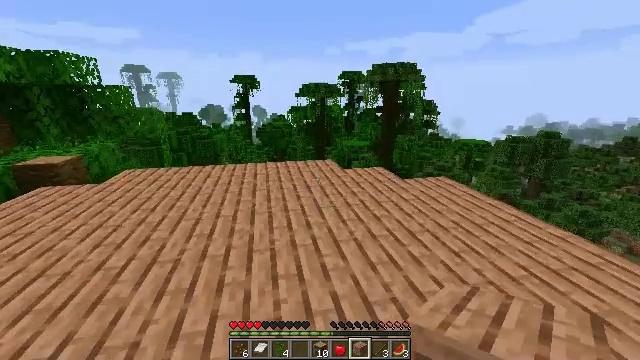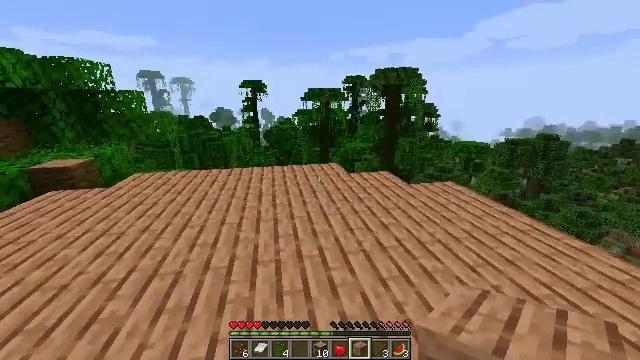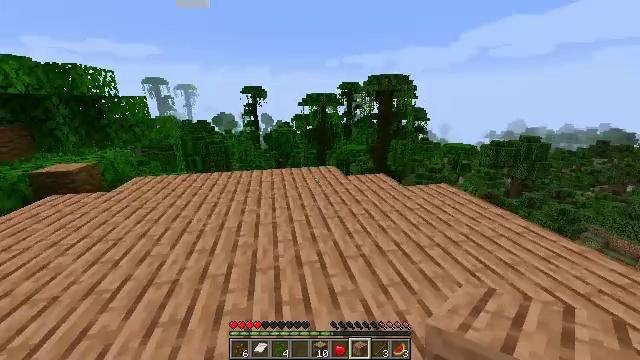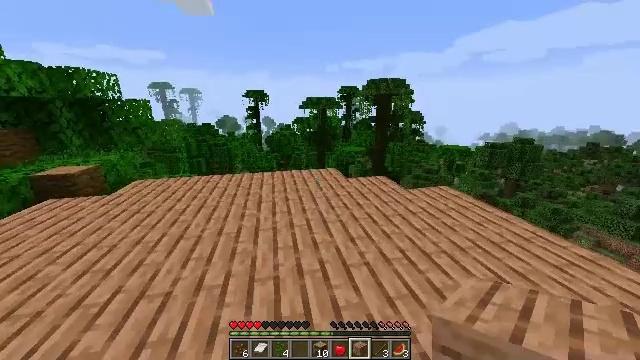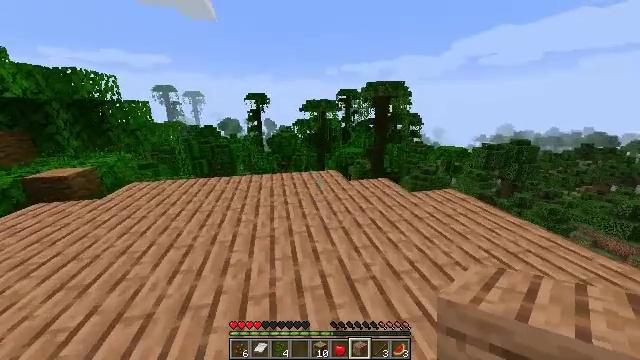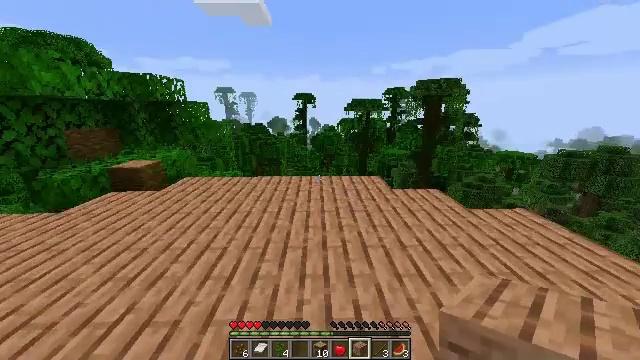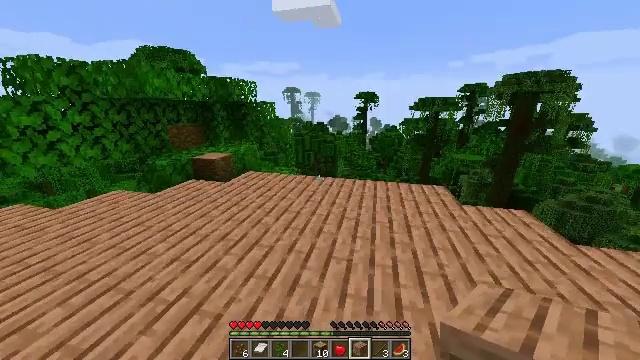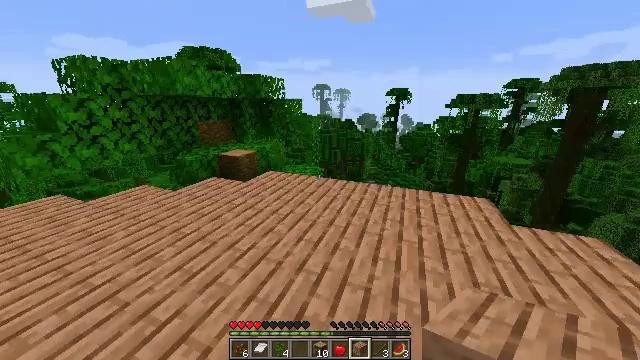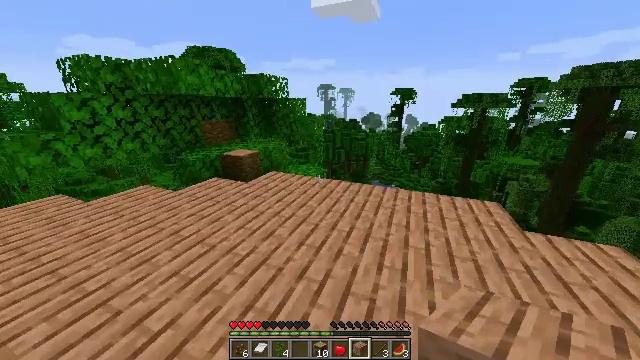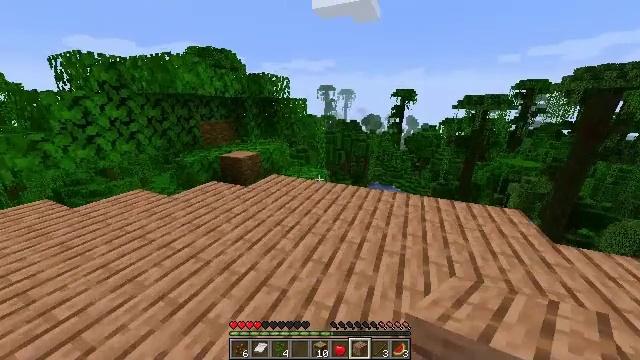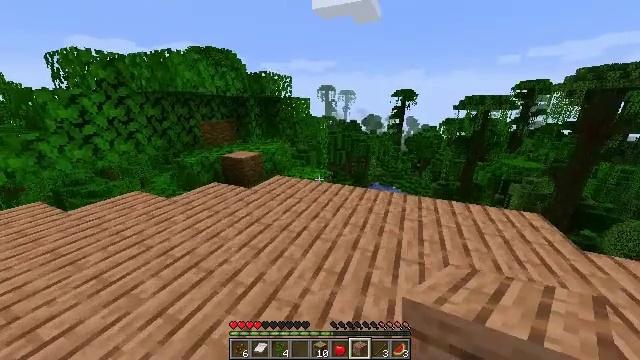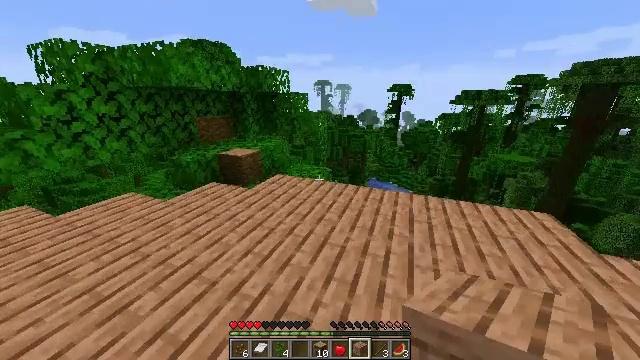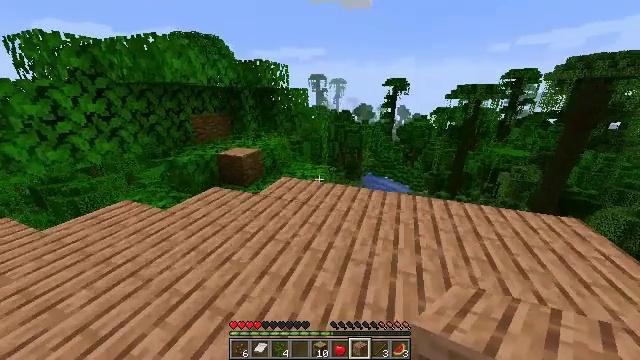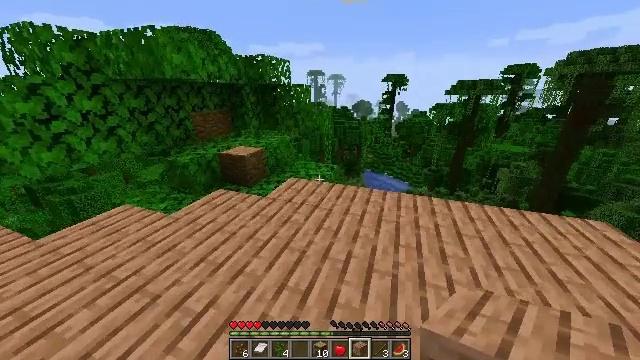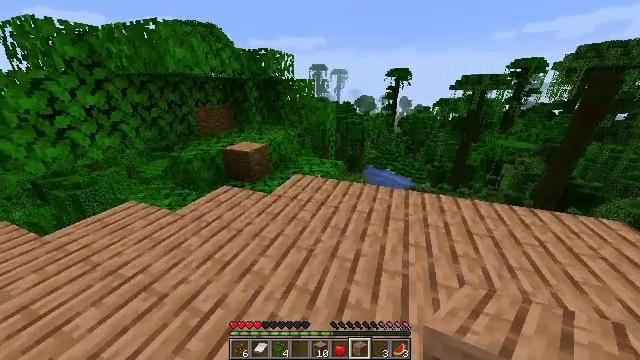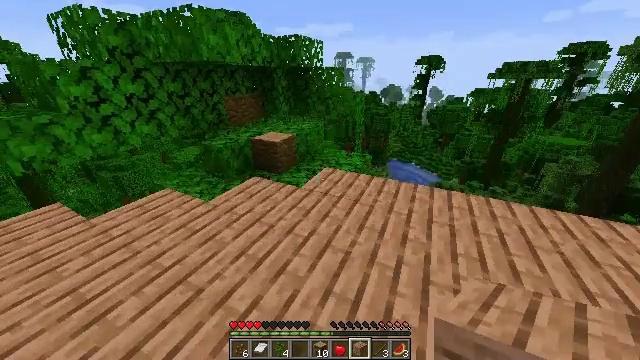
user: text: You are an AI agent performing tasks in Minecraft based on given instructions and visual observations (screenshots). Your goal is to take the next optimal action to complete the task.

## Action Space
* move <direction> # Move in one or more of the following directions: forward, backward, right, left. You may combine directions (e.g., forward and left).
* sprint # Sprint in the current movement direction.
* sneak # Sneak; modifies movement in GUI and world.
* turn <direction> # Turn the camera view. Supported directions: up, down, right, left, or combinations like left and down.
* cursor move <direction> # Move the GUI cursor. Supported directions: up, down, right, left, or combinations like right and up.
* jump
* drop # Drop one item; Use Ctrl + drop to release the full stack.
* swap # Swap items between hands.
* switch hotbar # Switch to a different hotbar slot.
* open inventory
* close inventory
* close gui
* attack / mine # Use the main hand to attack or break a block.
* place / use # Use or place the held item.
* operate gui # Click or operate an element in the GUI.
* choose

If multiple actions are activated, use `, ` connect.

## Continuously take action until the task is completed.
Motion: motion action
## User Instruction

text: Mine jungle planks from a structure.
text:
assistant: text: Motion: move forward, sprint, turn left
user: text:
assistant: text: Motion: move forward, sprint
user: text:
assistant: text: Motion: move forward
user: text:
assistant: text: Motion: move forward
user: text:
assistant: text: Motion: move forward, turn left
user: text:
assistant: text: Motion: move forward, turn left
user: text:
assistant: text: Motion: move forward, turn left
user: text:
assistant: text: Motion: move forward and move left, turn left
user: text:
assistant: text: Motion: move forward and move left
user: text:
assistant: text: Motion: move forward and move left
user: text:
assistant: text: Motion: move forward and move left, turn right and down
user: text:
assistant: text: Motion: move forward and move left, turn right and down
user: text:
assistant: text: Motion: move forward and move left
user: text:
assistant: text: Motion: move forward and move left, turn down
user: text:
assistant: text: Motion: move forward, turn left and down
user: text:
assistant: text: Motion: turn left and down
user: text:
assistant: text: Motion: turn left and down
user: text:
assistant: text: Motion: turn left and down
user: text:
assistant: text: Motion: turn left and down
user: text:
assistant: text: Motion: turn left and up
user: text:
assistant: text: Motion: turn left and up
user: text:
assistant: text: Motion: turn left and up
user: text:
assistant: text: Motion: turn right
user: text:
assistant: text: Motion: no_op
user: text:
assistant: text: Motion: turn up
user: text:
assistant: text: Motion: turn up
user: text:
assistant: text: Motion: turn up
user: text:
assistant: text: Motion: turn up
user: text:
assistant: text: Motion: turn left and up
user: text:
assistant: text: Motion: turn left and up